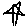
Label: star